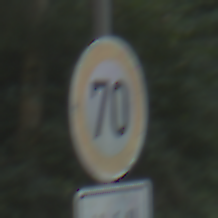
Verkehrszeichen: Geschwindigkeit70
Zusatzzeichen unten: HinweiseAufGefahrenDurchVerbaleAngabe8
Umgebung: Outdoor, Nature
Tageszeit: MorningAfternoon
Wetter: Clear
Licht: Natural
Jahreszeit: NotSpecified
Kontrast: LowContrast